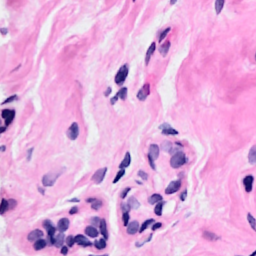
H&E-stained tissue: Breast